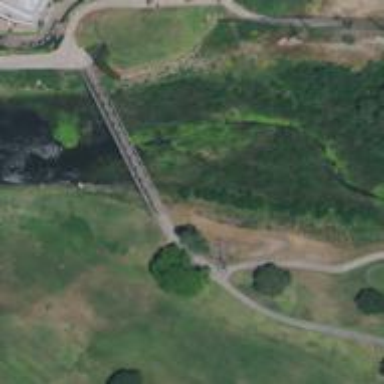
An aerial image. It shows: Footway bridge used for golf carts.